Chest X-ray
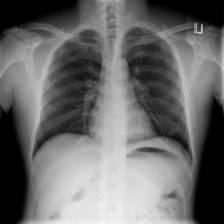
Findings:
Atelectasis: negative
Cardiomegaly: negative
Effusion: negative
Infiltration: negative
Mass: negative
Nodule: negative
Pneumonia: negative
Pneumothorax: negative
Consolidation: negative
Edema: negative
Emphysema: negative
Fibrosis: negative
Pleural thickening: negative
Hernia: negative